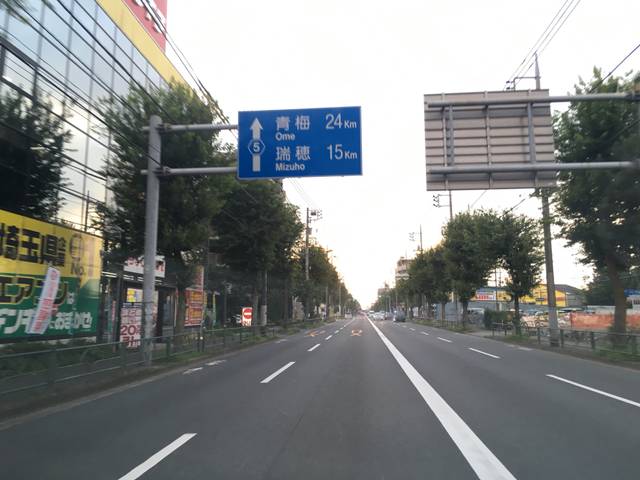
Region: Japan
Coordinates: 35.742, 139.499